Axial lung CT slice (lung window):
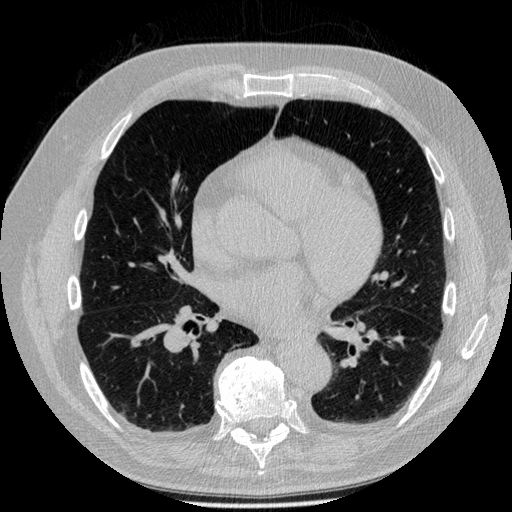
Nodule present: no